Question: I have a Woocommerce store and I would like to display more information on hover over the product, something like this: <URL>

I added some code in functions.php to show a part of excerpt on products page:
'''
function woocommerce_after_shop_loop_item_title_short_description() {
global $product;
if ( ! $product->get_short_description() ) return;
?>
<div itemprop="description"> <?php echo substr(apply_filters( 'woocommerce_short_description', $product->post->post_excerpt ),0,130); echo '...' ?> </div>
<?php
}
add_action('woocommerce_after_shop_loop_item_title', 'woocommerce_after_shop_loop_item_title_short_description', 5);
'''
This code shows the additional text, which I want to show below everything else only on hover.
I also tried this: <URL>
But this hides the name and price of the item and shows them only on hover.
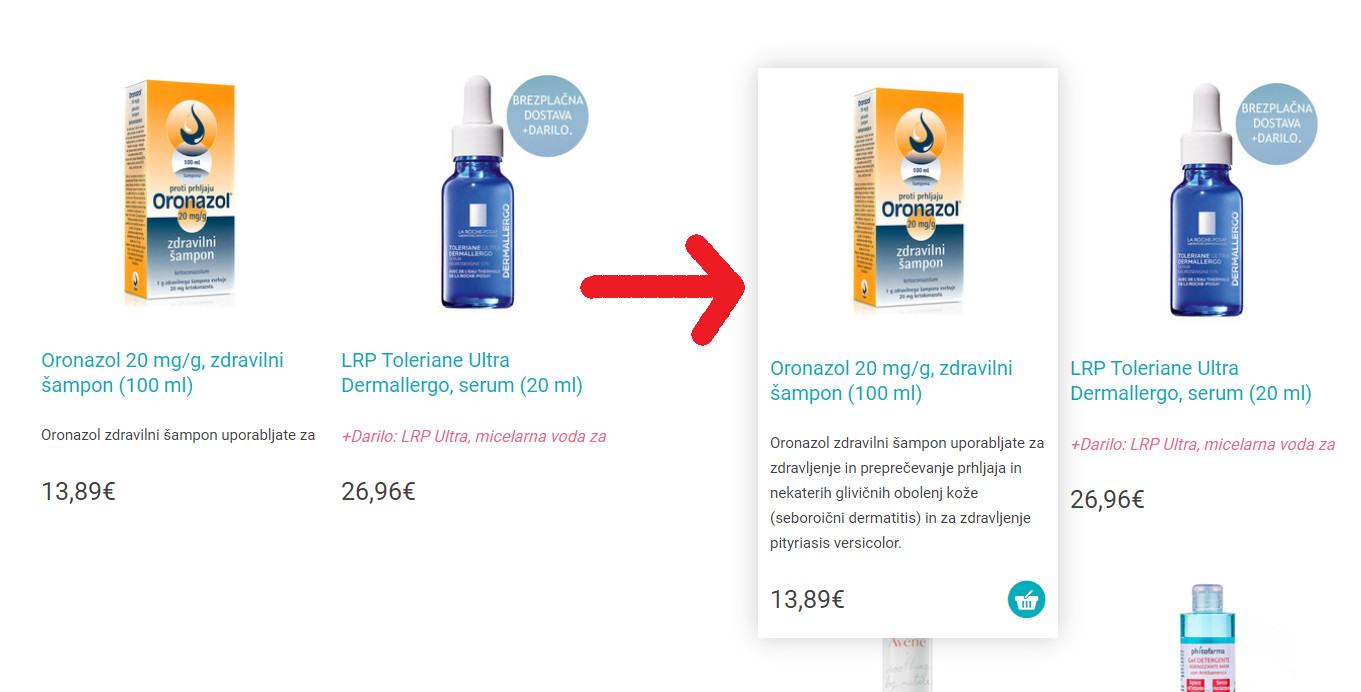
Answer: I wrote this code for you which should work. Simply add it to your functions.php
'''
add_action( 'woocommerce_after_shop_loop_item_title', 'wc_add_short_description' );
function wc_add_short_description() {
global $product;
?>
<div class="descShow" itemprop="description">
<?php echo apply_filters( 'woocommerce_short_description', $product->post-> post_excerpt ) ?>
</div>
<style>
.descShow{
display:none;
}
li.product:hover .descShow{
display: block;
}
</style>
<?php
}
'''
Edit: I added some transition effects so it hides and shows smoothly. Use this code instead:
'''
add_action( 'woocommerce_after_shop_loop_item_title', 'wc_add_short_description' );
function wc_add_short_description() {
global $product;
?>
<div class="descShow" itemprop="description">
<?php echo apply_filters( 'woocommerce_short_description', $product->post-> post_excerpt ) ?>
</div>
<style>
.descShow{
max-height: 0;
transition: max-height 0.5s ease-out;
overflow: hidden;
}
li.product:hover .descShow{
max-height: 1000px;
transition: max-height 0.5s ease-in;
}
</style>
<?php
}
'''
Edit number 2 to have the description appear over the other products. Use this code:
'''
add_action( 'woocommerce_after_shop_loop_item', 'wc_add_short_description' );
function wc_add_short_description() {
global $product;
?>
<div class="descShow" itemprop="description">
<?php echo apply_filters( 'woocommerce_short_description', $product->post-> post_excerpt ) ?>
</div>
<style>
.descShow{
max-height: 0;
transition: max-height 0.5s ease-out;
overflow: hidden;
position: absolute;
z-index:2;
background-color: #F0F0F0;
}
li.product:hover .descShow{
max-height: 1000px;
transition: max-height 0.5s ease-in;
}
</style>
<?php
}
'''